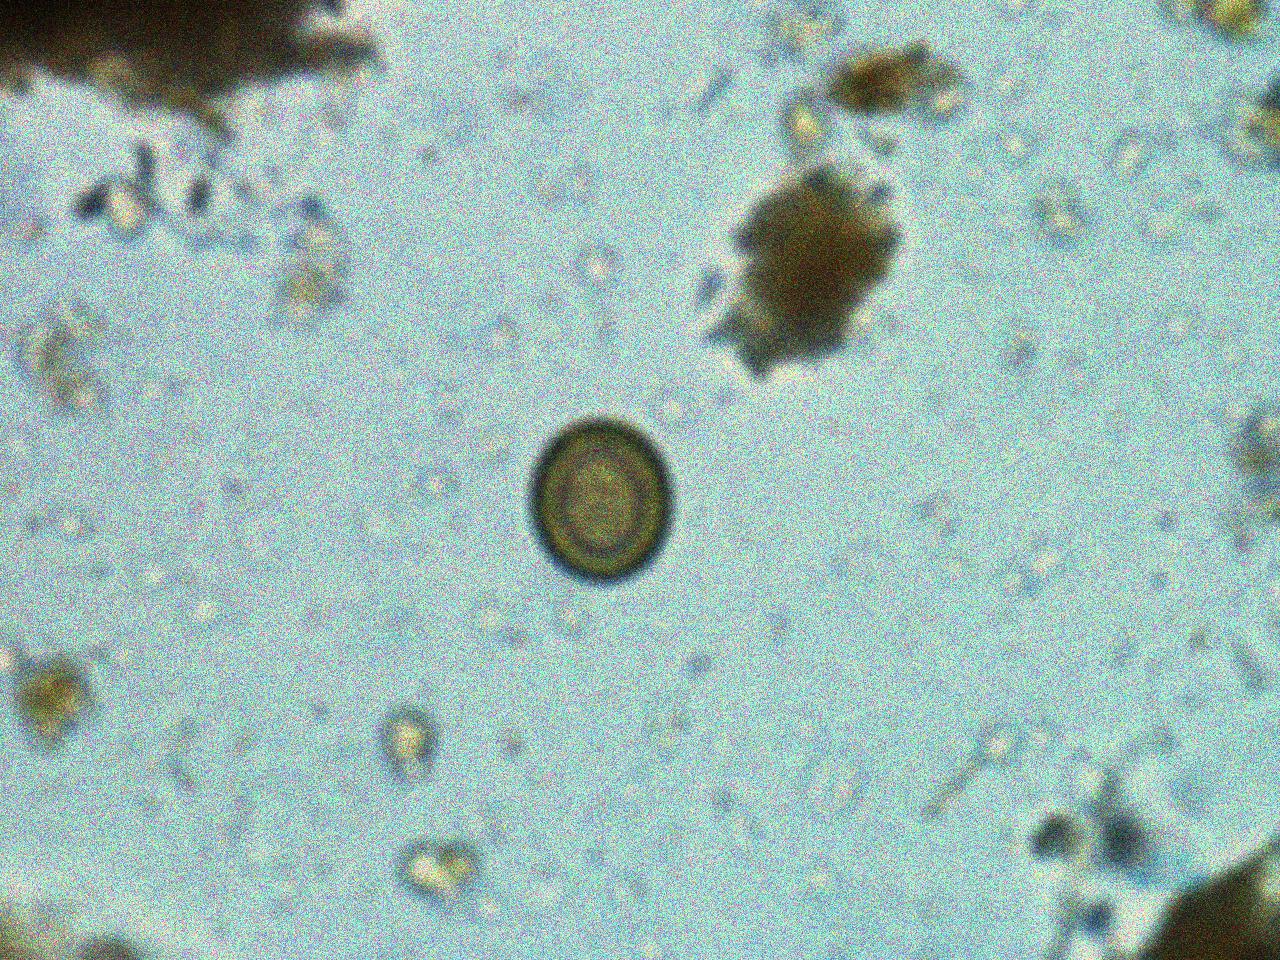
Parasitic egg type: Taenia spp. egg